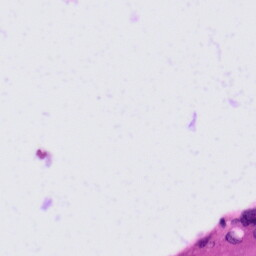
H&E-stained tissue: Tonsil